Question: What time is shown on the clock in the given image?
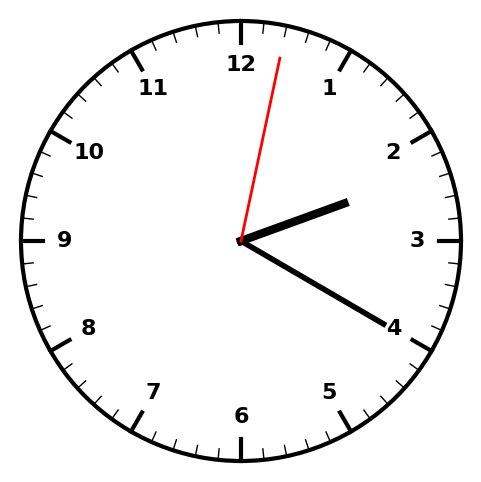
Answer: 02:20:02